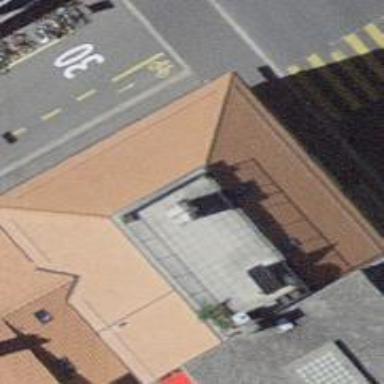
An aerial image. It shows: General shop.